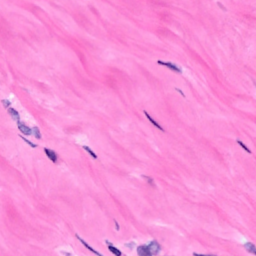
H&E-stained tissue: Breast